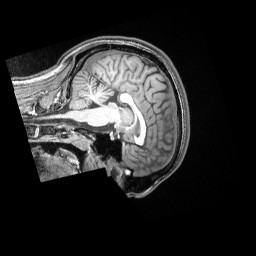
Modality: T1w
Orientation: sagittal
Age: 20
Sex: male
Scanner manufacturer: siemens
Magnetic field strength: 3 T
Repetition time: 2 s
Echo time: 0.00339 s